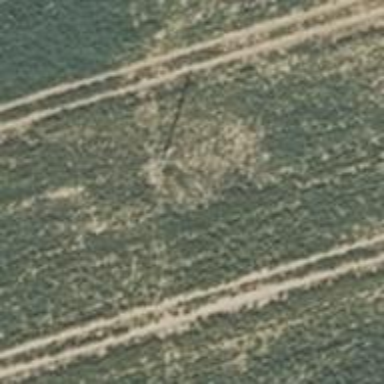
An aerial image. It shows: Power pole.